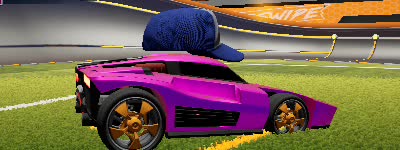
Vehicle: breakout